Question: I'd like to create a shape like but purely in CSS. Is it possible? How?
Many thanks,

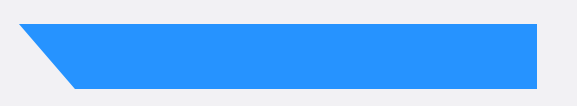
Answer: '''
#shape
{
width: 100px;
height: 0;
border-top: solid 40px blue;
border-left: solid 40px transparent;
}
'''
Demo: <URL>